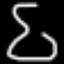
Label: hourglass